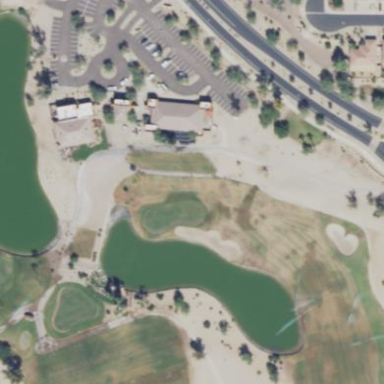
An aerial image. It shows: Water hazard on golf course. The hazard is natural water feature.